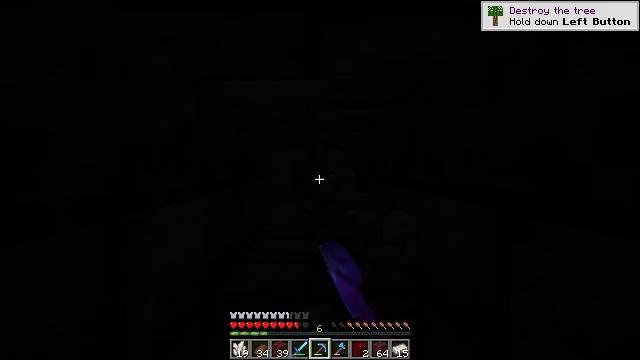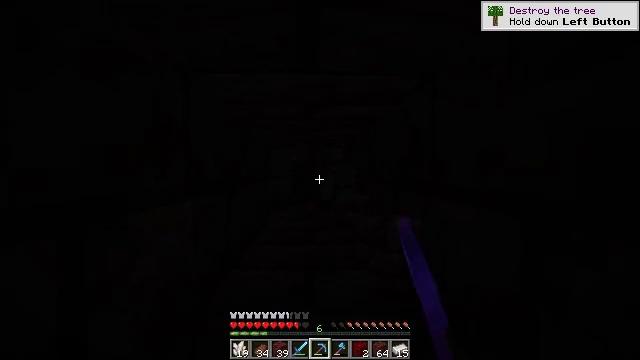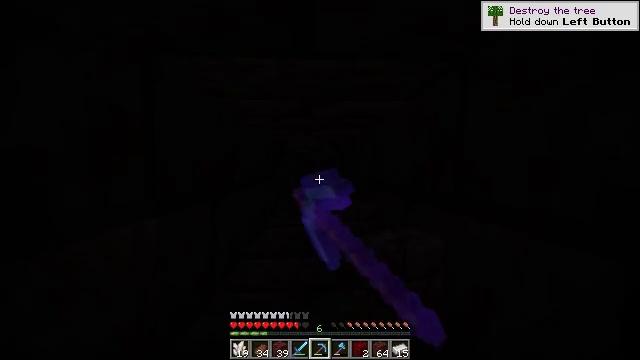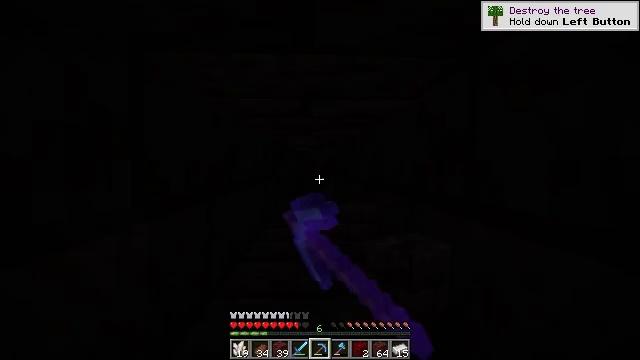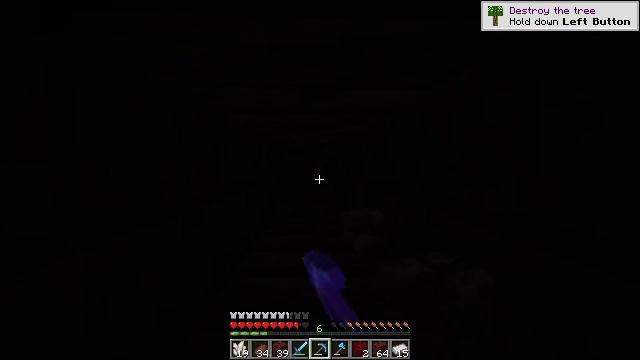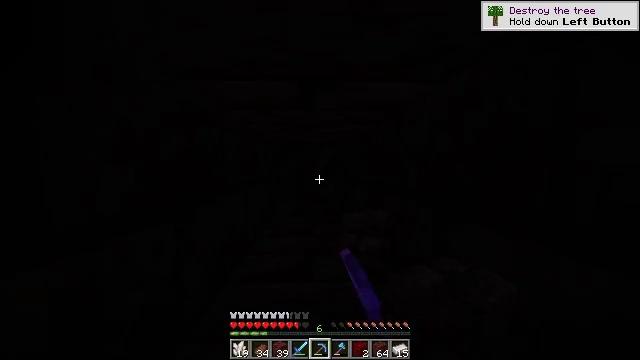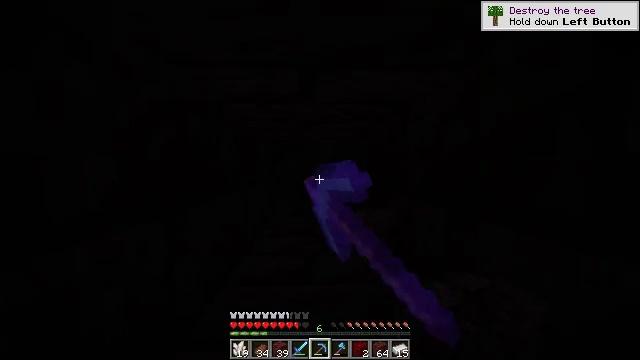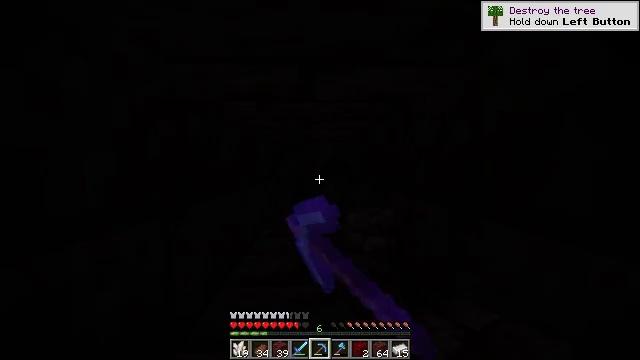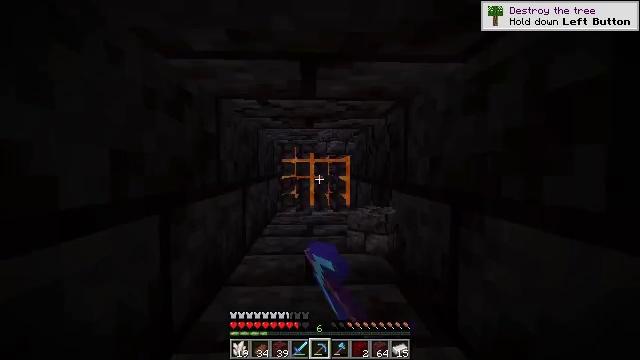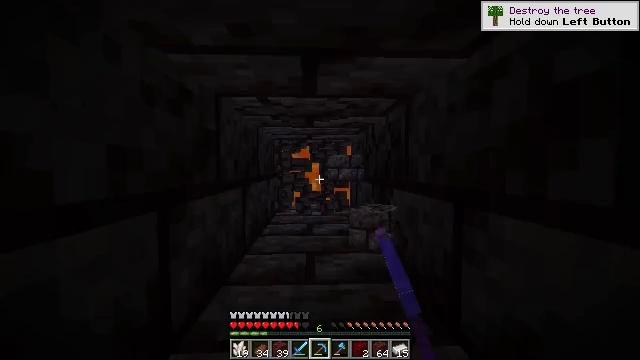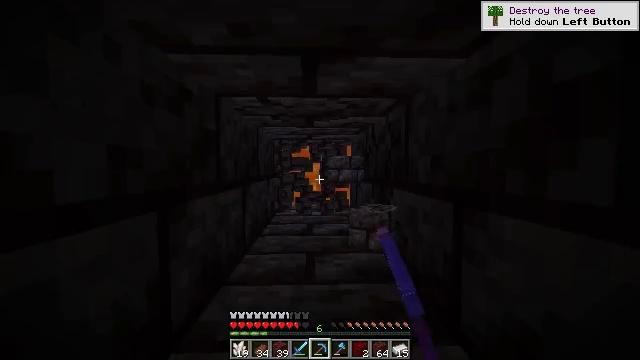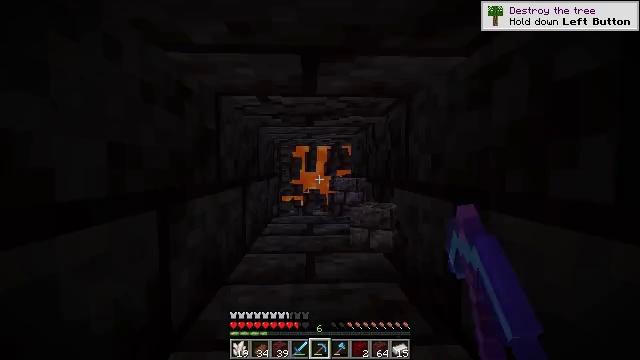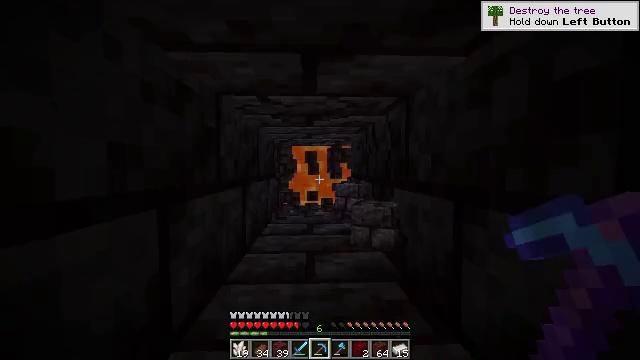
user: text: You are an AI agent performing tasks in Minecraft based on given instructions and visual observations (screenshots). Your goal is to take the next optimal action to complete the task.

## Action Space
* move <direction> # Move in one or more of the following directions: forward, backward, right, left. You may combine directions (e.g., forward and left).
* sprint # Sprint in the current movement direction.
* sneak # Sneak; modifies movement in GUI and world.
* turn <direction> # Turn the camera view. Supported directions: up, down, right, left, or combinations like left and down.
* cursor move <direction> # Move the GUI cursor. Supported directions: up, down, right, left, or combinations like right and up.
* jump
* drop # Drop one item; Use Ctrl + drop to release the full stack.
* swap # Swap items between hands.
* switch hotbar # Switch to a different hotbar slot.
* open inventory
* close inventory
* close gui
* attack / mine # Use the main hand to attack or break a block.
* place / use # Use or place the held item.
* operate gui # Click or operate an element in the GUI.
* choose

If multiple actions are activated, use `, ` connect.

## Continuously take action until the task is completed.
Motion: motion action
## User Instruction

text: Collect blackstone for building.
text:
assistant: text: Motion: move forward, attack / mine
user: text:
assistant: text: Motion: move forward, attack / mine
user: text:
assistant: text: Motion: move forward, attack / mine
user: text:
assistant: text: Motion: attack / mine
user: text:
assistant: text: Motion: attack / mine
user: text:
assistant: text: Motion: attack / mine
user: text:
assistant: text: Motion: attack / mine
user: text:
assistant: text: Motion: attack / mine
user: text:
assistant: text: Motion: attack / mine
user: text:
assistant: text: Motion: attack / mine
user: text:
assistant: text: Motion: attack / mine
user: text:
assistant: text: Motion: attack / mine
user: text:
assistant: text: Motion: attack / mine